Question: I am trying to get data from my Access database using like operator. For example my ProducID contains NoteBook, Notes etc. Using like operator, I want to get them all shown if user types No etc.
Like operator did not give any errors but it only shows record when I put full NoteBook (does not show for Notes offcourse)
Please note I want to use the query in dataset (as shown in the pic)
Please advise how to fix it.
Thanks
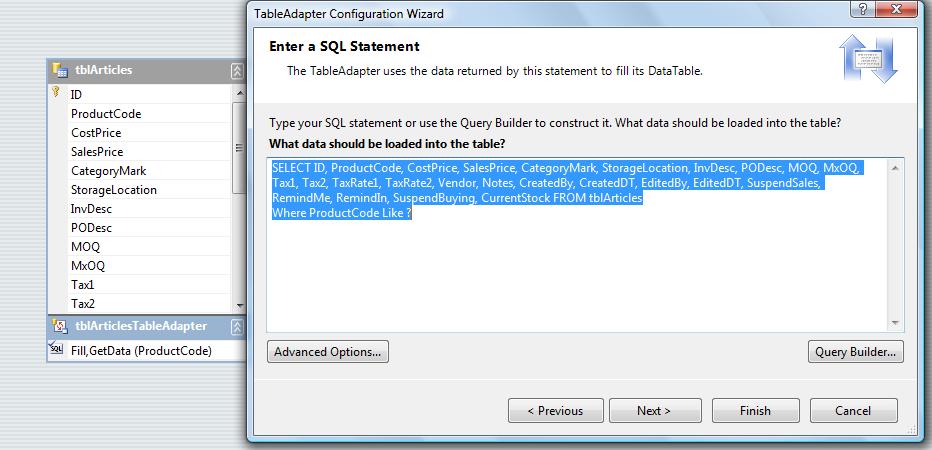
Answer: The wildcard is % or *, depending on what you are using to connect, in this case I suggest:
'''
SELECT ... FROM Table WHERE ProductCode LIKE '%'
'''
Regardless of the data type.